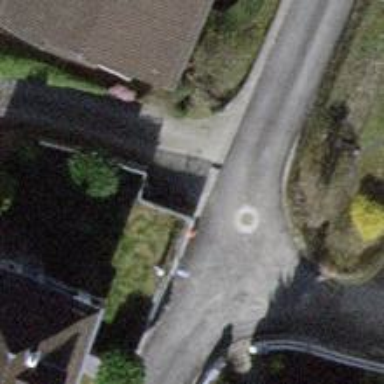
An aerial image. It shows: Asphalt road in residential area.